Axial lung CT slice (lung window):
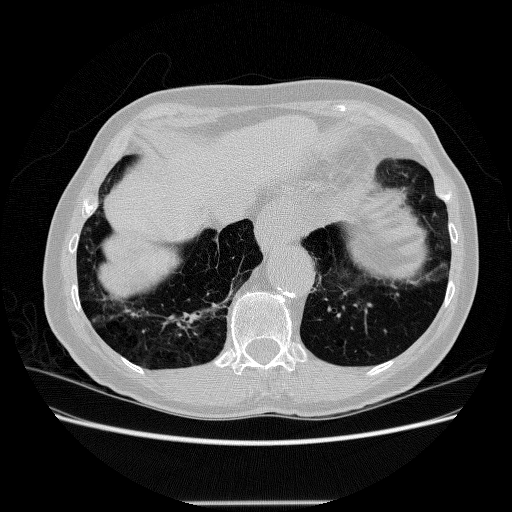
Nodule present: no